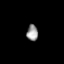
Tissue: lung
Cell type: T cells
Senescence score: 0.186
Nuclear area (px): 178
Mean DAPI intensity: 150.927